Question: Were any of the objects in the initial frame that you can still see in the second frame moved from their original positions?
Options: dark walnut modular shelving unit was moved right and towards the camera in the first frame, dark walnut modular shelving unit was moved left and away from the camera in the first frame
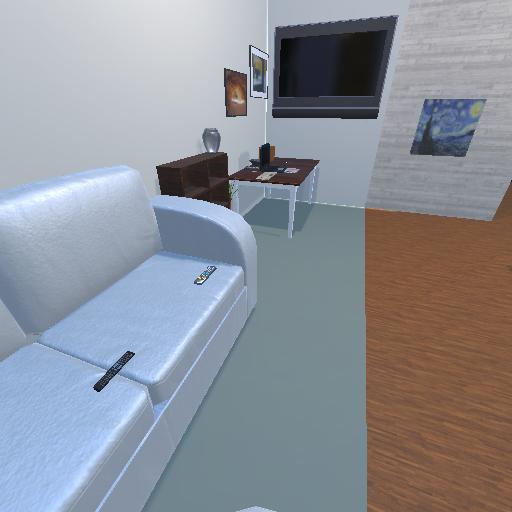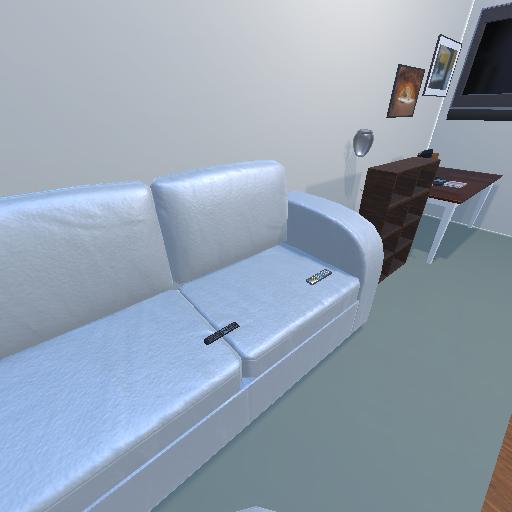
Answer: dark walnut modular shelving unit was moved right and towards the camera in the first frame